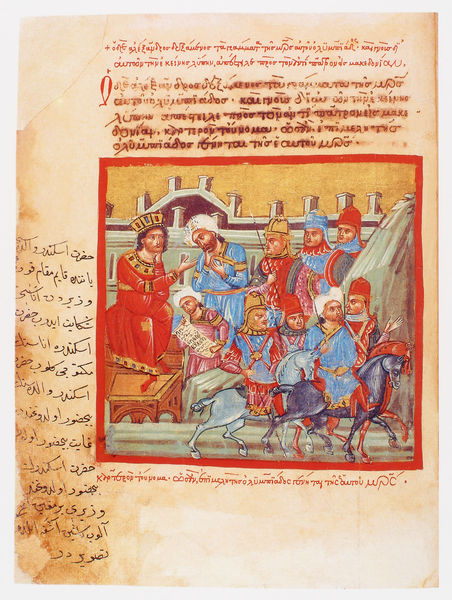
Titel: Der griechische Alexanderroman
Institution: Venedig, Hellenic Institute Codex Gr. 5
Schlagwörter: blau, rot, rahmen, brücke, gold, krone, pferd, pferde, reiter, rappe, schrift, fels, mauer, könig, soldaten, buch, seite, illustration, text, herrscher, schimmel, buchseite, arabisch, griechisch, krieger, turban, miniatur, handschrift, buchmalerei, alexander, persisch, alexanderroman